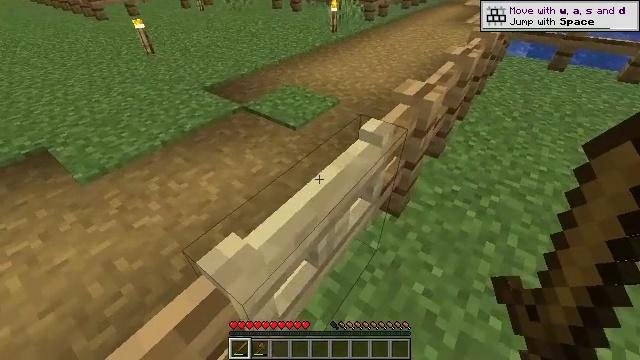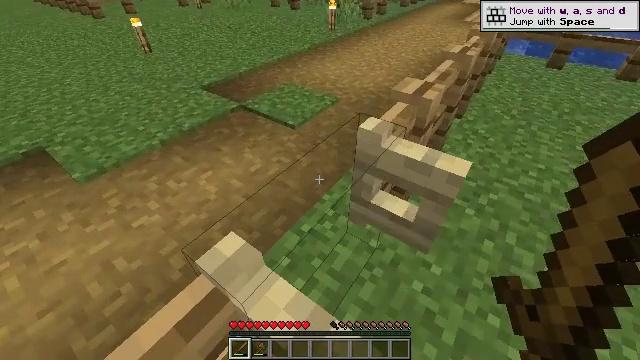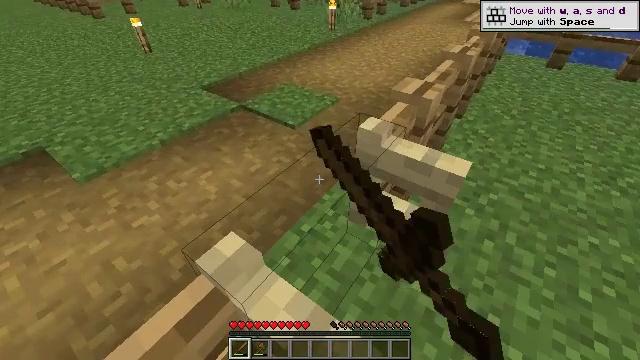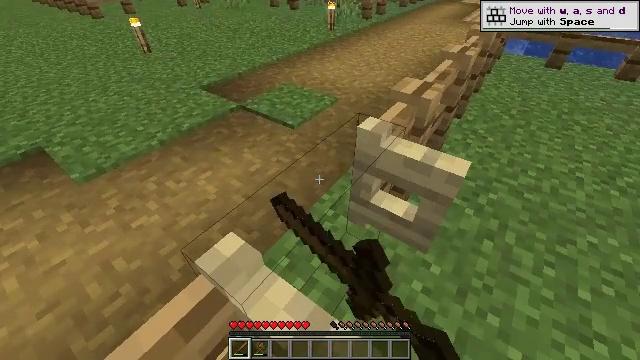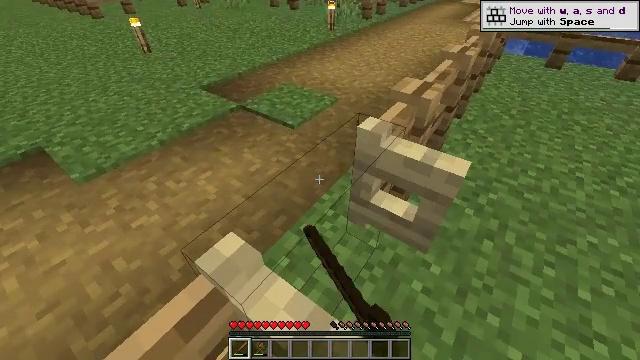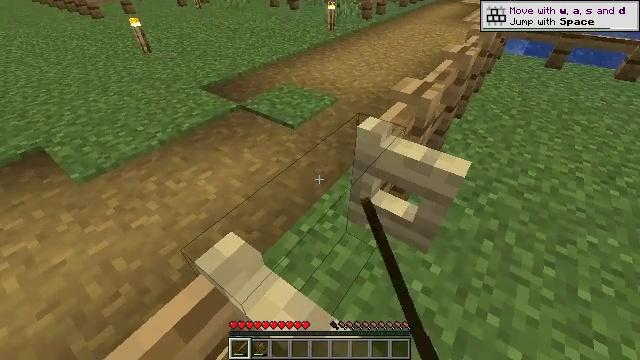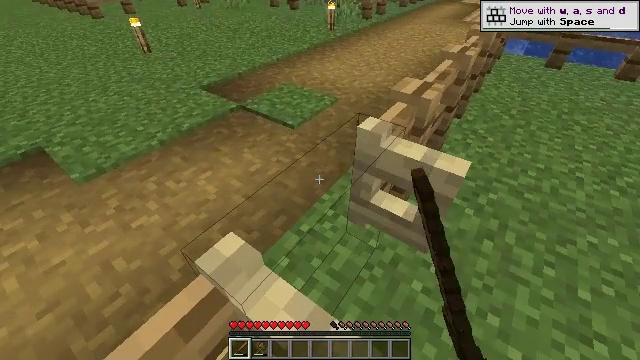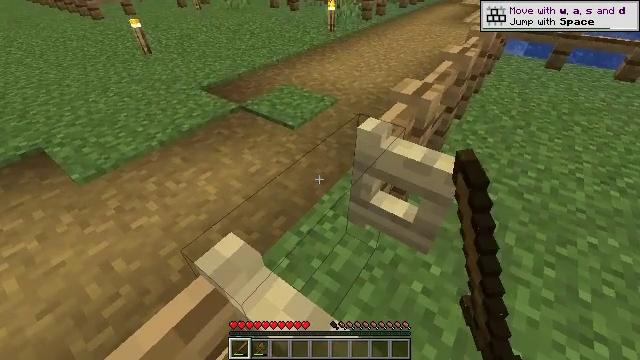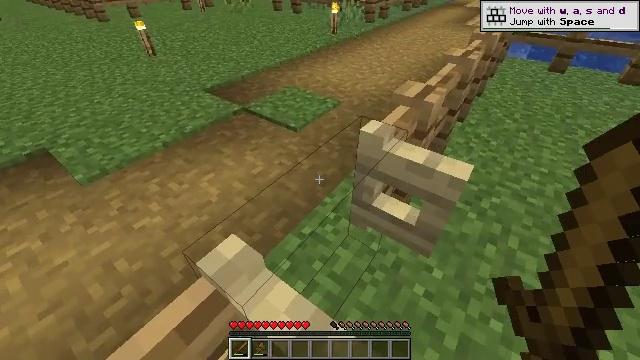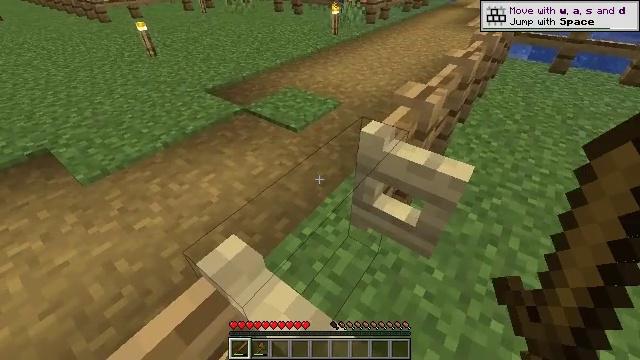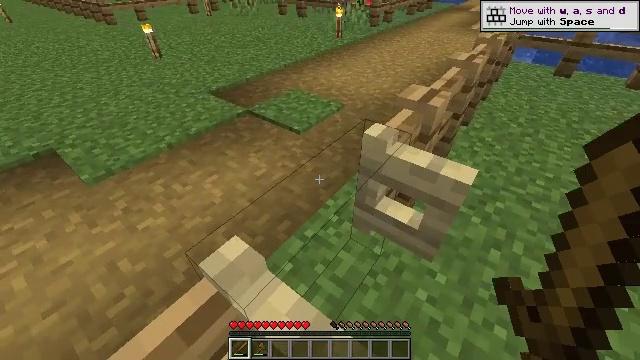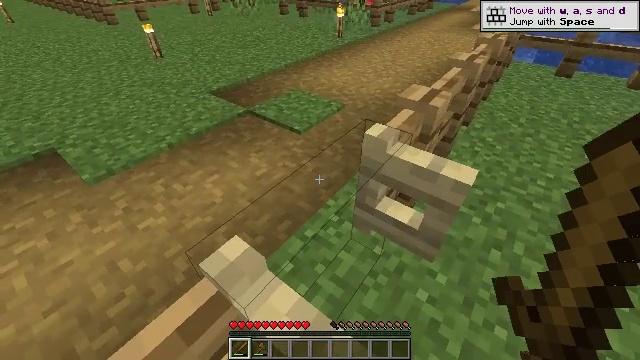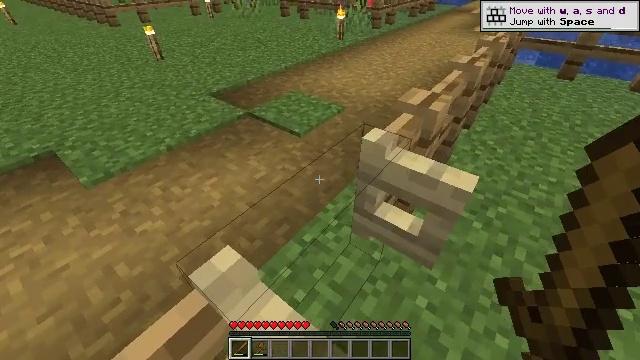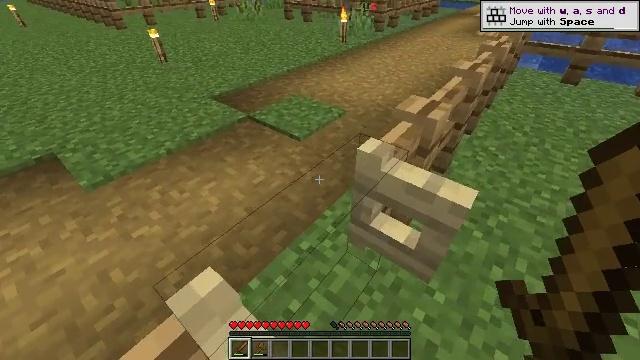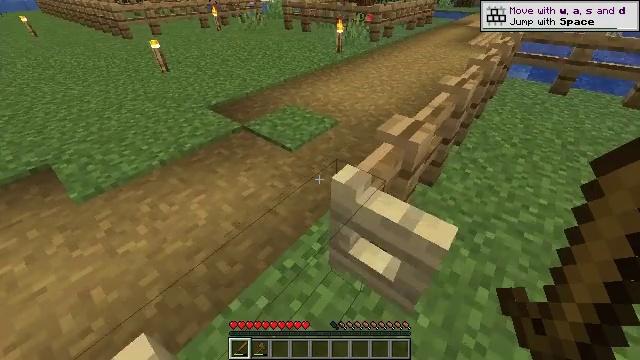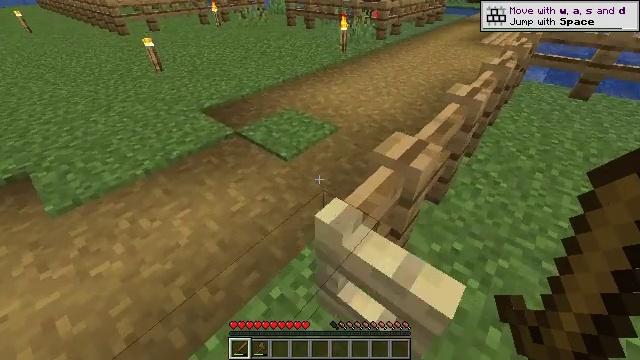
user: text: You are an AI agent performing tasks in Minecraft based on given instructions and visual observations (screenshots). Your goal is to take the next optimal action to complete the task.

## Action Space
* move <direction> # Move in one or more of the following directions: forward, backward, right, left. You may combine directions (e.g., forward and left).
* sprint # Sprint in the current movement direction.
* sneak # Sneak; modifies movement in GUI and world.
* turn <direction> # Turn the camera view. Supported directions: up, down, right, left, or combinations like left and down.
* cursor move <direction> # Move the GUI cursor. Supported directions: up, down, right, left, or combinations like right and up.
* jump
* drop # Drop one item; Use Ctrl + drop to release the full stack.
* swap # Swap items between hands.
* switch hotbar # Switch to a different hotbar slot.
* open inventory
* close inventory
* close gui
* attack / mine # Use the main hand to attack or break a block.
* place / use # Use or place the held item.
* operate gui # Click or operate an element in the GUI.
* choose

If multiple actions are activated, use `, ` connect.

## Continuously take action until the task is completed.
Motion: motion action
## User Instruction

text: Attack the hay block to get hay.
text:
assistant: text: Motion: use / place
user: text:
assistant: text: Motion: use / place
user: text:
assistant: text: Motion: use / place
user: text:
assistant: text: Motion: no_op
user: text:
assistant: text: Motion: no_op
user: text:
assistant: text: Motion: no_op
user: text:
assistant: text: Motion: no_op
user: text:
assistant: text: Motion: sprint
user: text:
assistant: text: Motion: sprint
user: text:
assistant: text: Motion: sprint
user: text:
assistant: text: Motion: sprint
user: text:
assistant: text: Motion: move forward, sprint
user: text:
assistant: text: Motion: move forward, sprint
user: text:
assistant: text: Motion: move forward, sprint
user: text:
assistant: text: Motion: move forward, sprint, turn left
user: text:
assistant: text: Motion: move forward, sprint
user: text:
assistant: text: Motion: move forward, sprint
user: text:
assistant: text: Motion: move forward, sprint, turn left and up
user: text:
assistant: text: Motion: move forward, sprint, turn left and up
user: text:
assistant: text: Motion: move forward, sprint, turn left and up
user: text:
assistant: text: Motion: move forward, sprint, turn left and up
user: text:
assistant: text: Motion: move forward, sprint, turn left
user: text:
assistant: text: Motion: sprint
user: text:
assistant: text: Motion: no_op
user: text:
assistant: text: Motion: no_op
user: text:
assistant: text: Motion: turn right and up
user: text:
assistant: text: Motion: turn right and up
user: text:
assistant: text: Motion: turn right and up
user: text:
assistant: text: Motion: turn right and up
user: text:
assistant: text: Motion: turn right